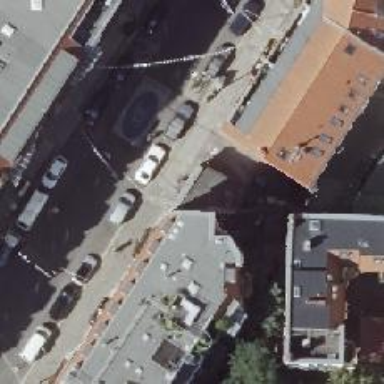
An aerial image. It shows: Bakery.